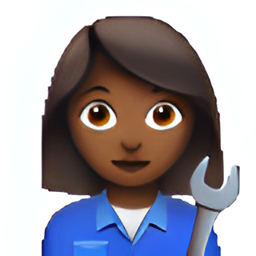
Name: female mechanic type 5
Emoji: 👩🏾‍🔧
Group: People & Body
Sub-group: person-role